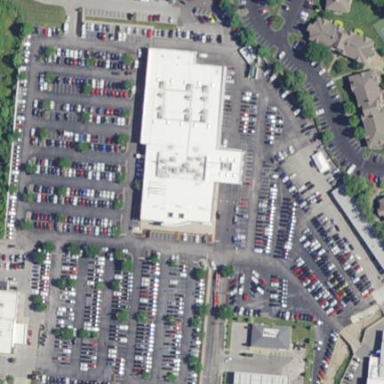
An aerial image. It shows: Car shop building.